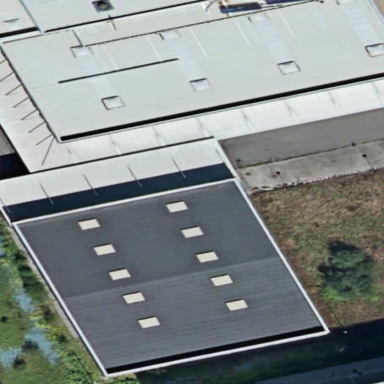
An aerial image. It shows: Industrial building.